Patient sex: M
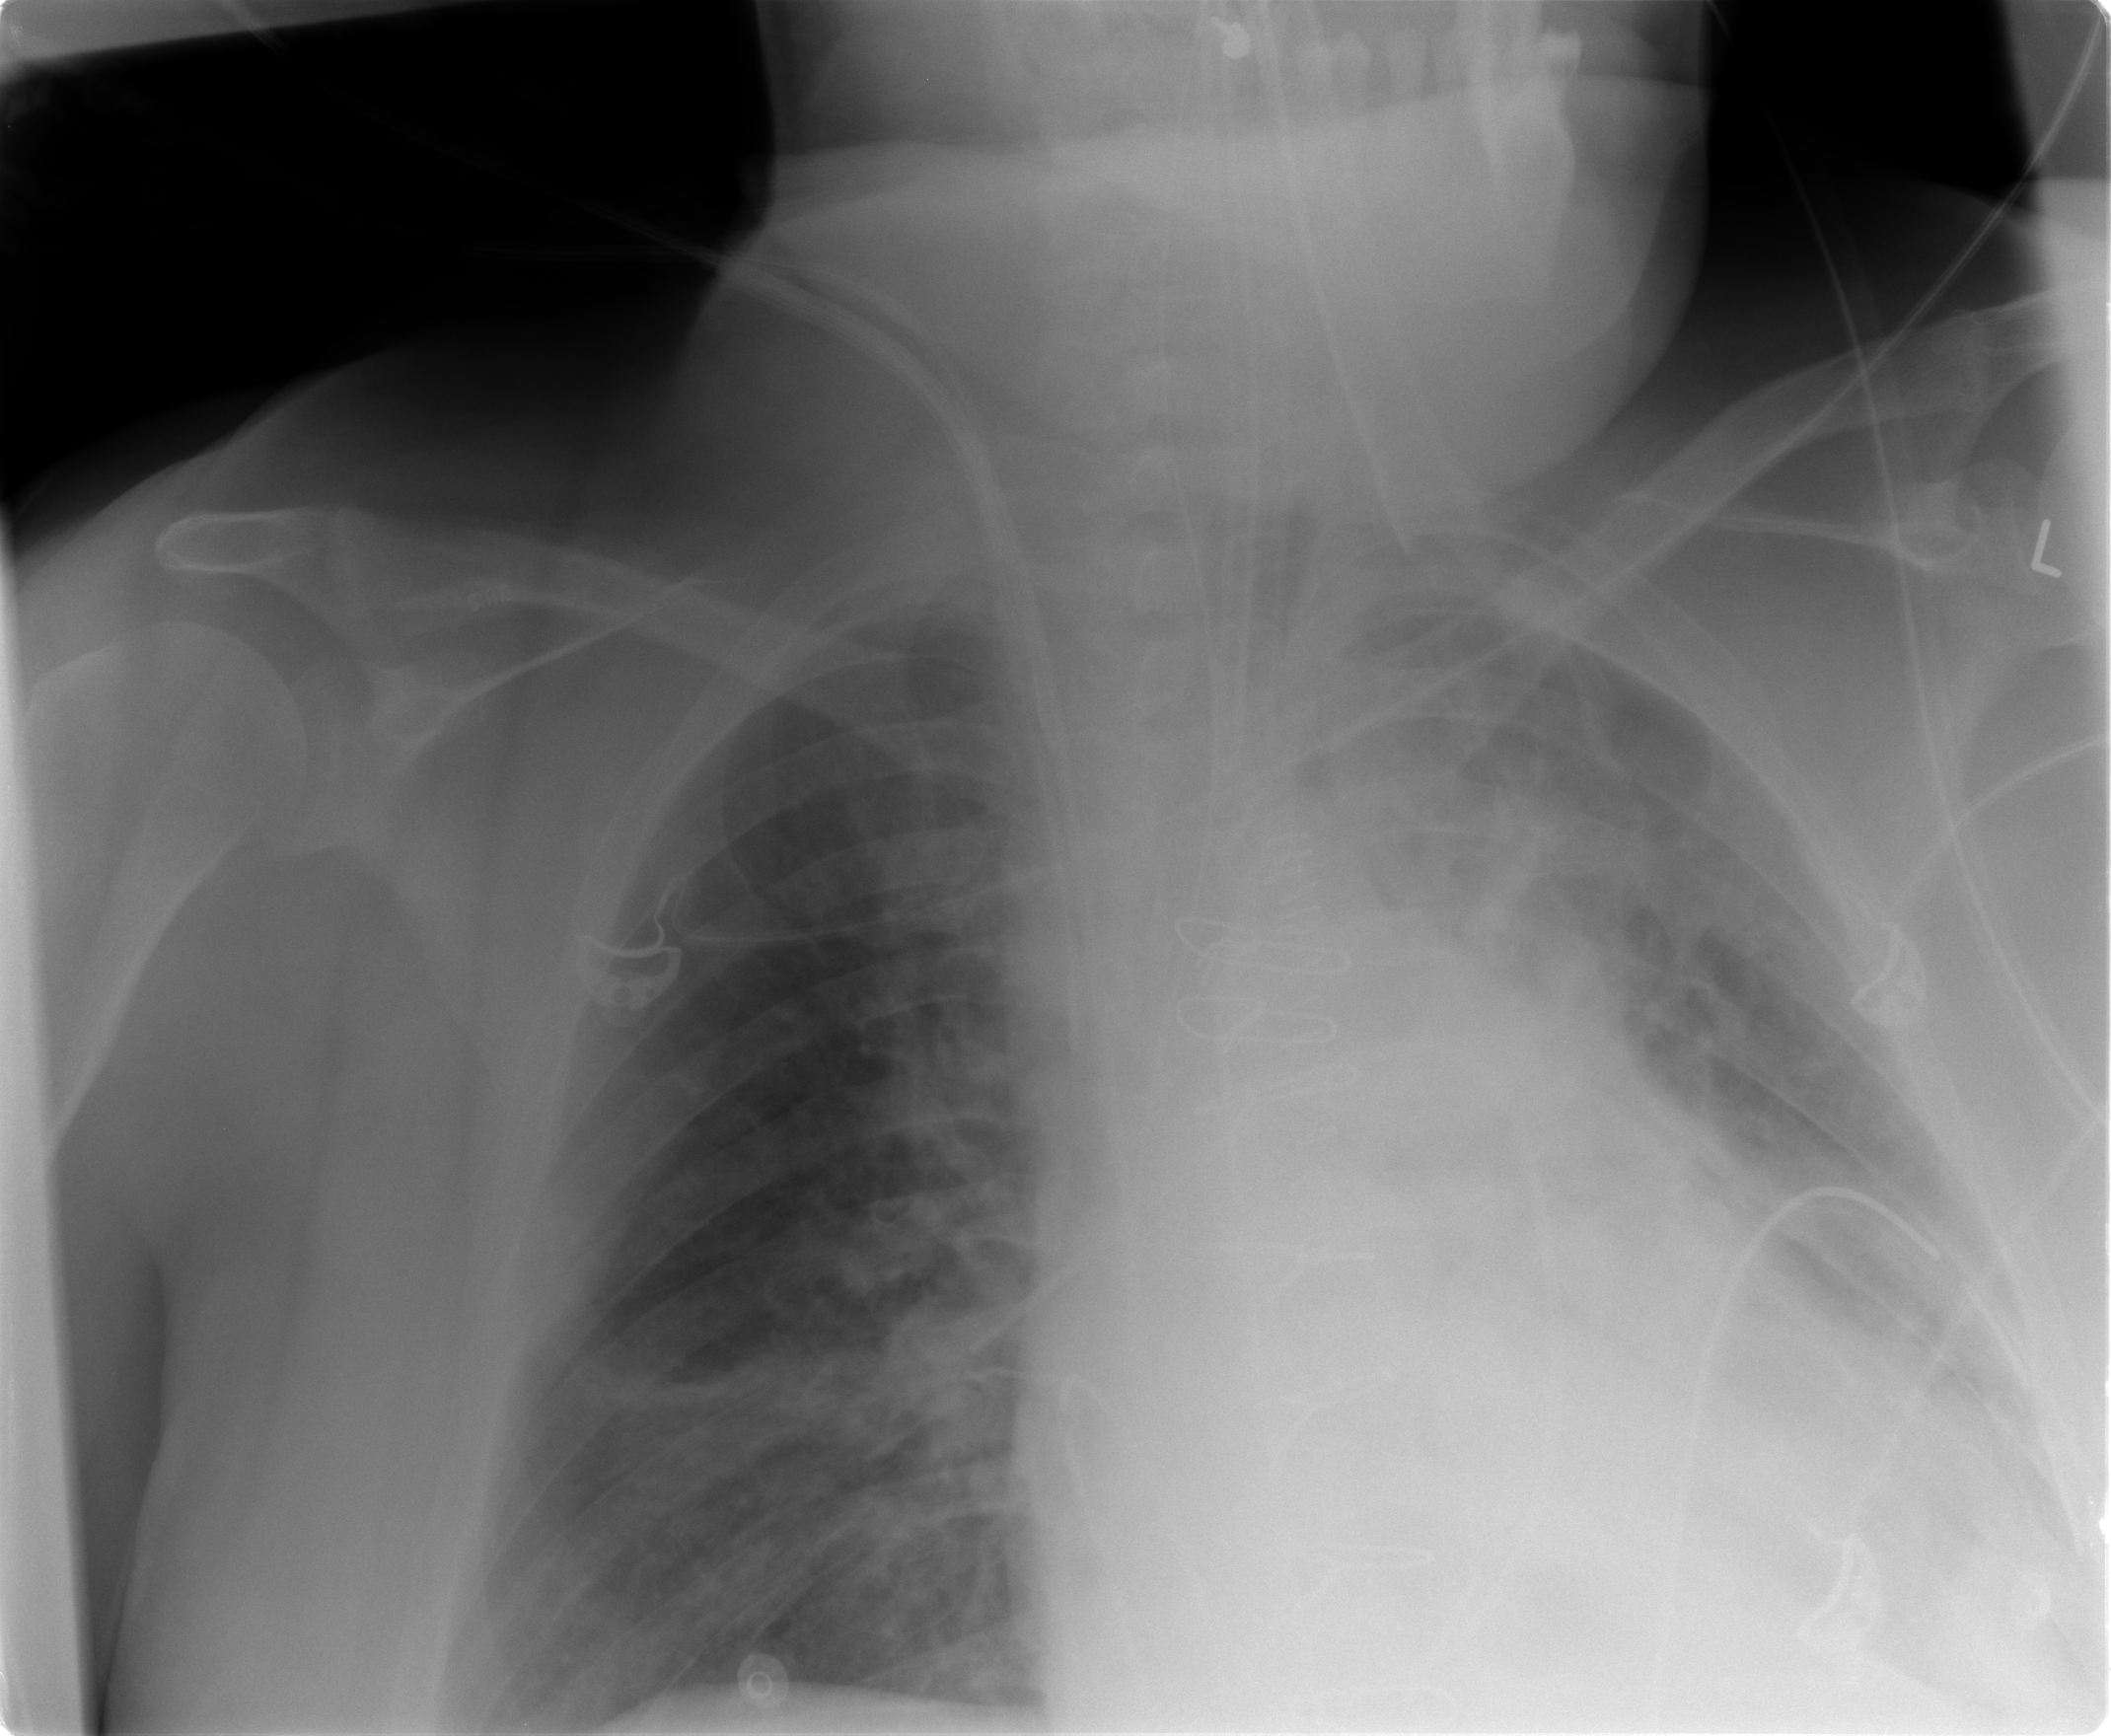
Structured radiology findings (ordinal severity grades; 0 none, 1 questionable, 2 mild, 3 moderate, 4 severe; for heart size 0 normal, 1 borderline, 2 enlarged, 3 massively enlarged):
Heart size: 2
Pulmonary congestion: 2
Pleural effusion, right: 0
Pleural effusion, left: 2
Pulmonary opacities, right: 0
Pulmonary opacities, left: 2
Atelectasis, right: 2
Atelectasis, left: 3